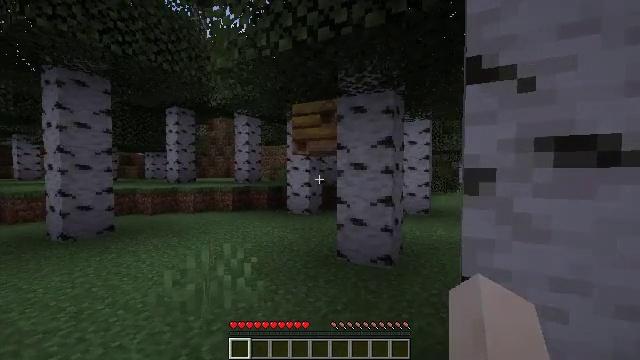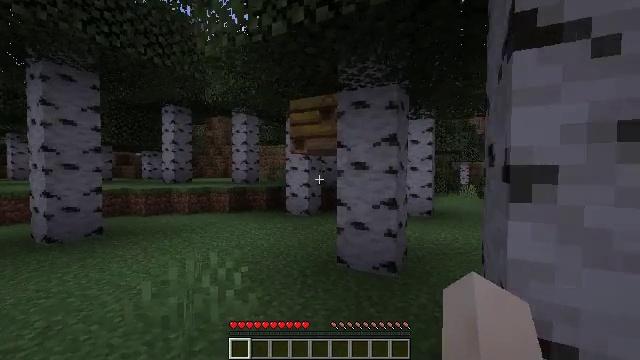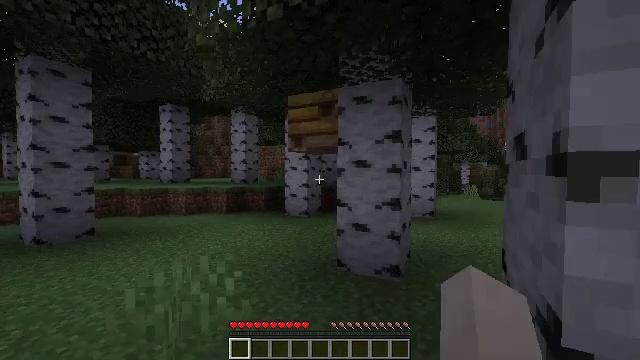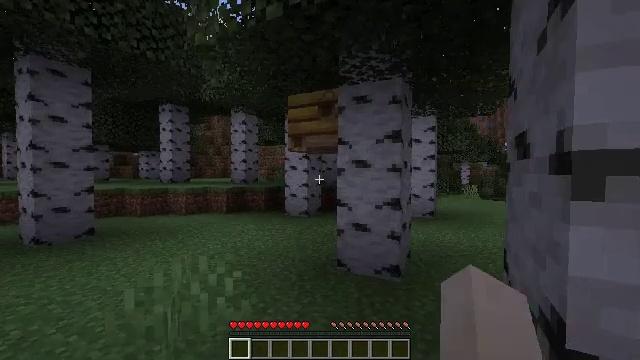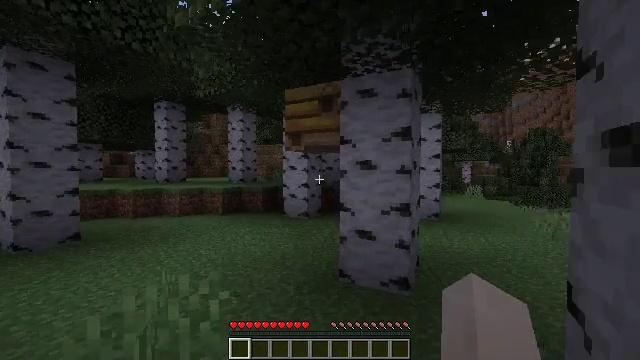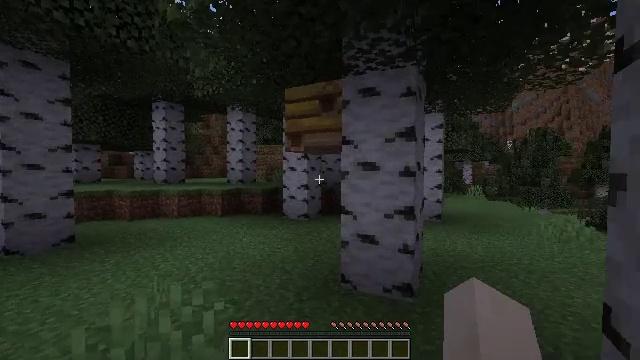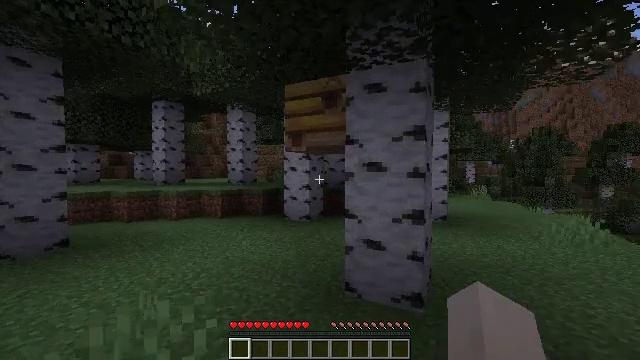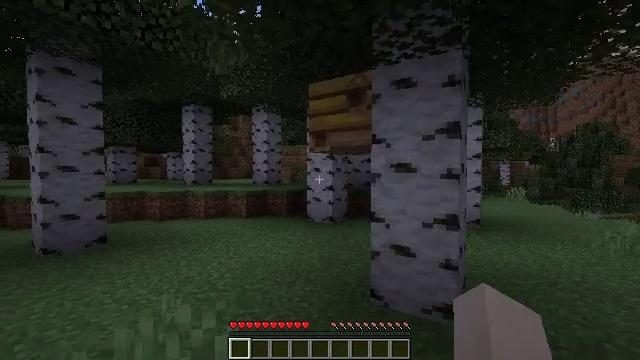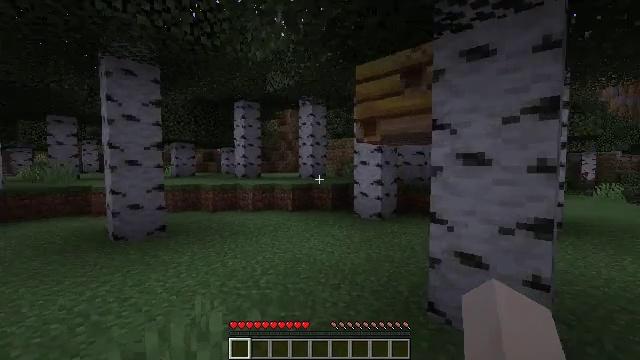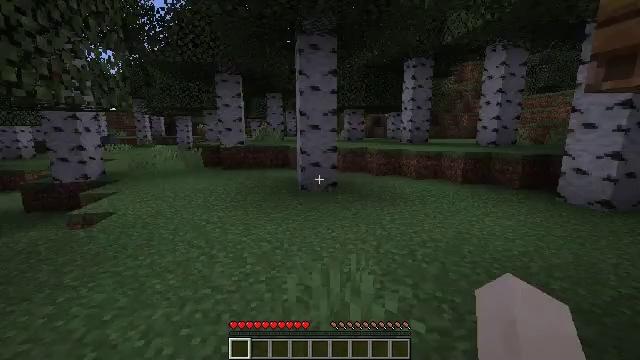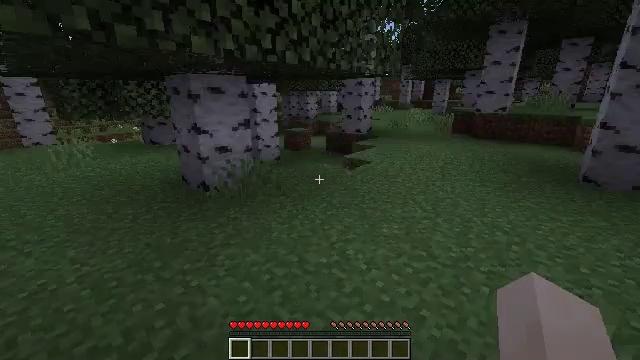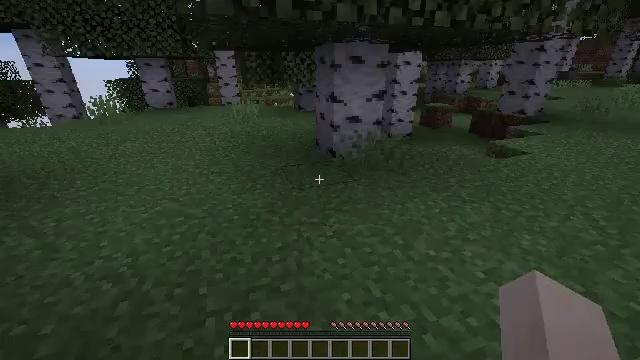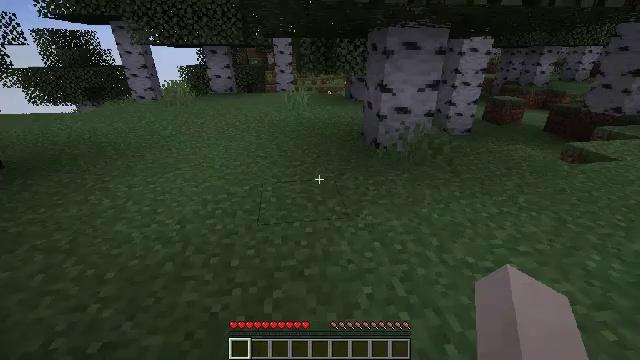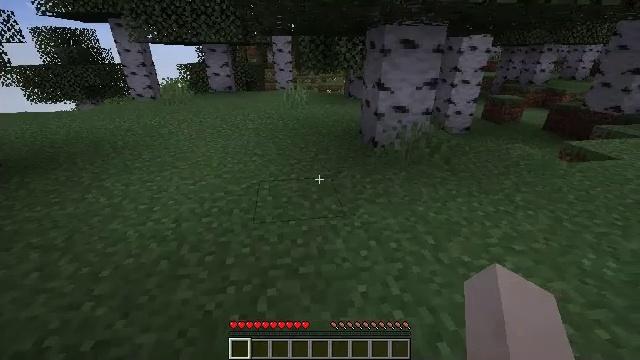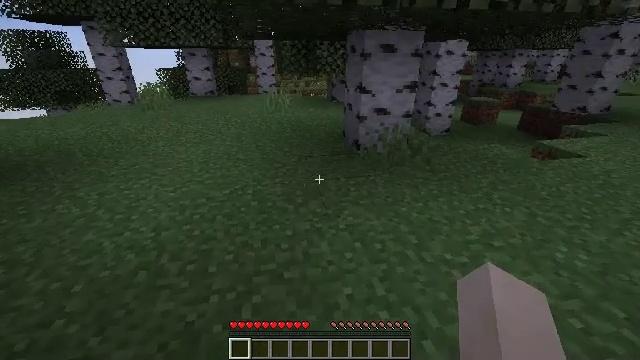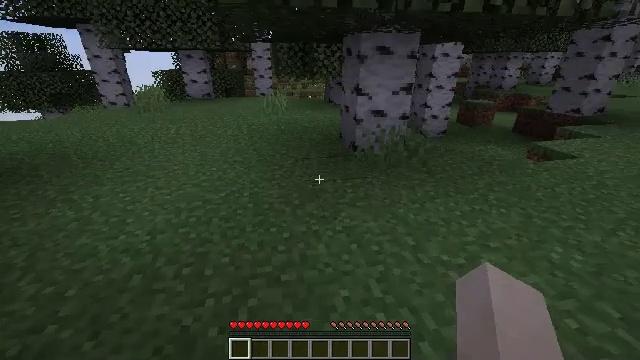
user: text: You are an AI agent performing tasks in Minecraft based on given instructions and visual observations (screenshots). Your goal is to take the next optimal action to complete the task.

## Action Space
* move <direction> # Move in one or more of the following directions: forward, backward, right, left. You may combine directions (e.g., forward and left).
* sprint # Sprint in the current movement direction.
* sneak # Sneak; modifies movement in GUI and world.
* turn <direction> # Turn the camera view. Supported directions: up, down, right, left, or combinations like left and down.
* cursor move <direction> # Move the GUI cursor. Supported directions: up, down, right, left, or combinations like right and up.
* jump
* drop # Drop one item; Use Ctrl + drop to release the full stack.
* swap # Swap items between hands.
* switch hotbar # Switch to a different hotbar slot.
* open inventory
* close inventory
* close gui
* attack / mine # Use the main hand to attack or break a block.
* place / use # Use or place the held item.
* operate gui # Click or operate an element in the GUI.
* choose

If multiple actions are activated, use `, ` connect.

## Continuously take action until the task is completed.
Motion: motion action
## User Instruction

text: Break the bee nest from a tree.
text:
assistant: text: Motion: move forward
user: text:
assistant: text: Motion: move forward
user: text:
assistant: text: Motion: move forward
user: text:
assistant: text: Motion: move forward
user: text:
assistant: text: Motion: move forward
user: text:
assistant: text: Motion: move forward
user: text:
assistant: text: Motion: move forward, turn left
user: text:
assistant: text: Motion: move forward, turn left and down
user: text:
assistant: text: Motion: move forward, turn left and down
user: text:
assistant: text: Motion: move forward, turn left and down
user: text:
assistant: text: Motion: turn left and down
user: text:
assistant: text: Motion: turn left and down
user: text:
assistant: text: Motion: no_op
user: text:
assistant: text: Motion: turn right
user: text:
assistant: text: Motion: no_op
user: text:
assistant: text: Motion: turn right
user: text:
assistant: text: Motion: turn right and up
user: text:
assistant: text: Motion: turn right and up
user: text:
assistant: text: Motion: turn right and up
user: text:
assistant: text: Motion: turn right and up
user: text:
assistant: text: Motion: turn right and up
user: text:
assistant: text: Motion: turn up
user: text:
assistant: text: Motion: turn right and up
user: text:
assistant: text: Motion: turn right and up
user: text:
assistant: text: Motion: turn right and up
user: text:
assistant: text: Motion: no_op
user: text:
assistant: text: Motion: turn right
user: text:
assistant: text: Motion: turn right
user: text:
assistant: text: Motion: turn right
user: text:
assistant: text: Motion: turn right and down